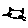
Label: cat